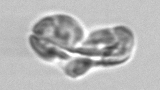
Label: Karenia